Question: I have some XAML like this drawing a scatterplot of a time series (X-Axis: DateTime, Y-Axis: Integer Value):
'''
<Grid Name="chartgrid">
<charting:Chart Name="scatterplot">
</charting:Chart>
</Grid>
'''
I am able to add a graphic object such as a line to this grid as one of its children but have to do so using 'X' and 'Y' coordinates that are different from the ones used by the chart control. Of course this is expected because the chart sets up its own axis.
The only approach I could think of is to add some dummy points to the graph as a different series but am hoping there is a better way to do this. Any suggestions?

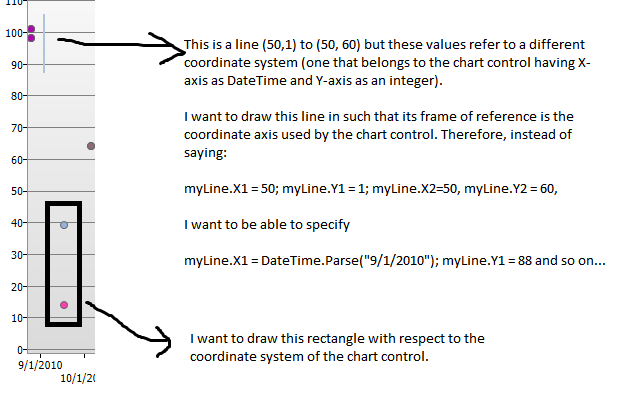
Answer: The only way I can think of is by examining the Virtual Tree looking for both axis objects.
Perhaps by using the <URL>
Once you know their positions and their sizes combined with the scale information you can hopefully get from the chart control you could calculate the transformation from chart point to Silverlight coordinate.